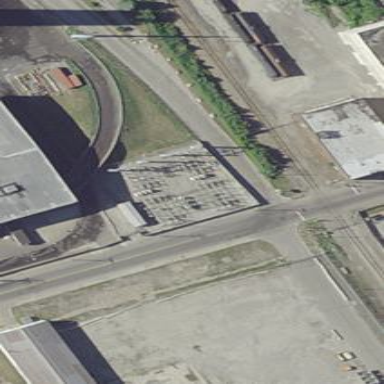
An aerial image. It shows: Transmission substation.